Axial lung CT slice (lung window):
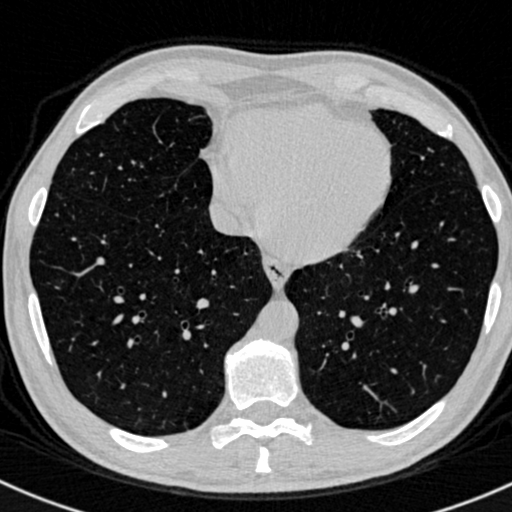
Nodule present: no